Question: Anyone know how to get this result?

When the '+' button is clicked, another line of , , and will be displayed below the line. And lines go on adding if the user click on the '+' button.
Thanks!
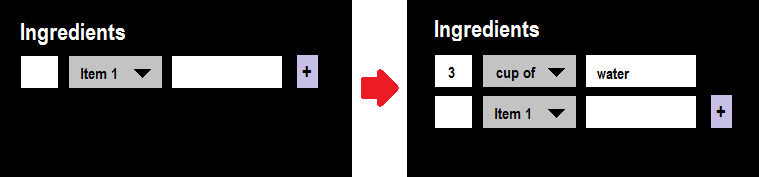
Answer: I think the best would be to implement a custom 'ViewGroup' extending a 'LinearLayout' in vertical orientation.
You'll register an 'OnClickListener' on the last button: if the row is the last in the list, you'll inflate a new 'ingredients_item.xml' and add it to your view (also you'll refresh the drawable from '+' to '-'), otherwise remove the current row.
Your custom view will provide a method like 'List<Ingredient> getIngredients()', so you'll be able to pass this list to some 'save()' method.

I pushed the demo <URL>